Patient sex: M
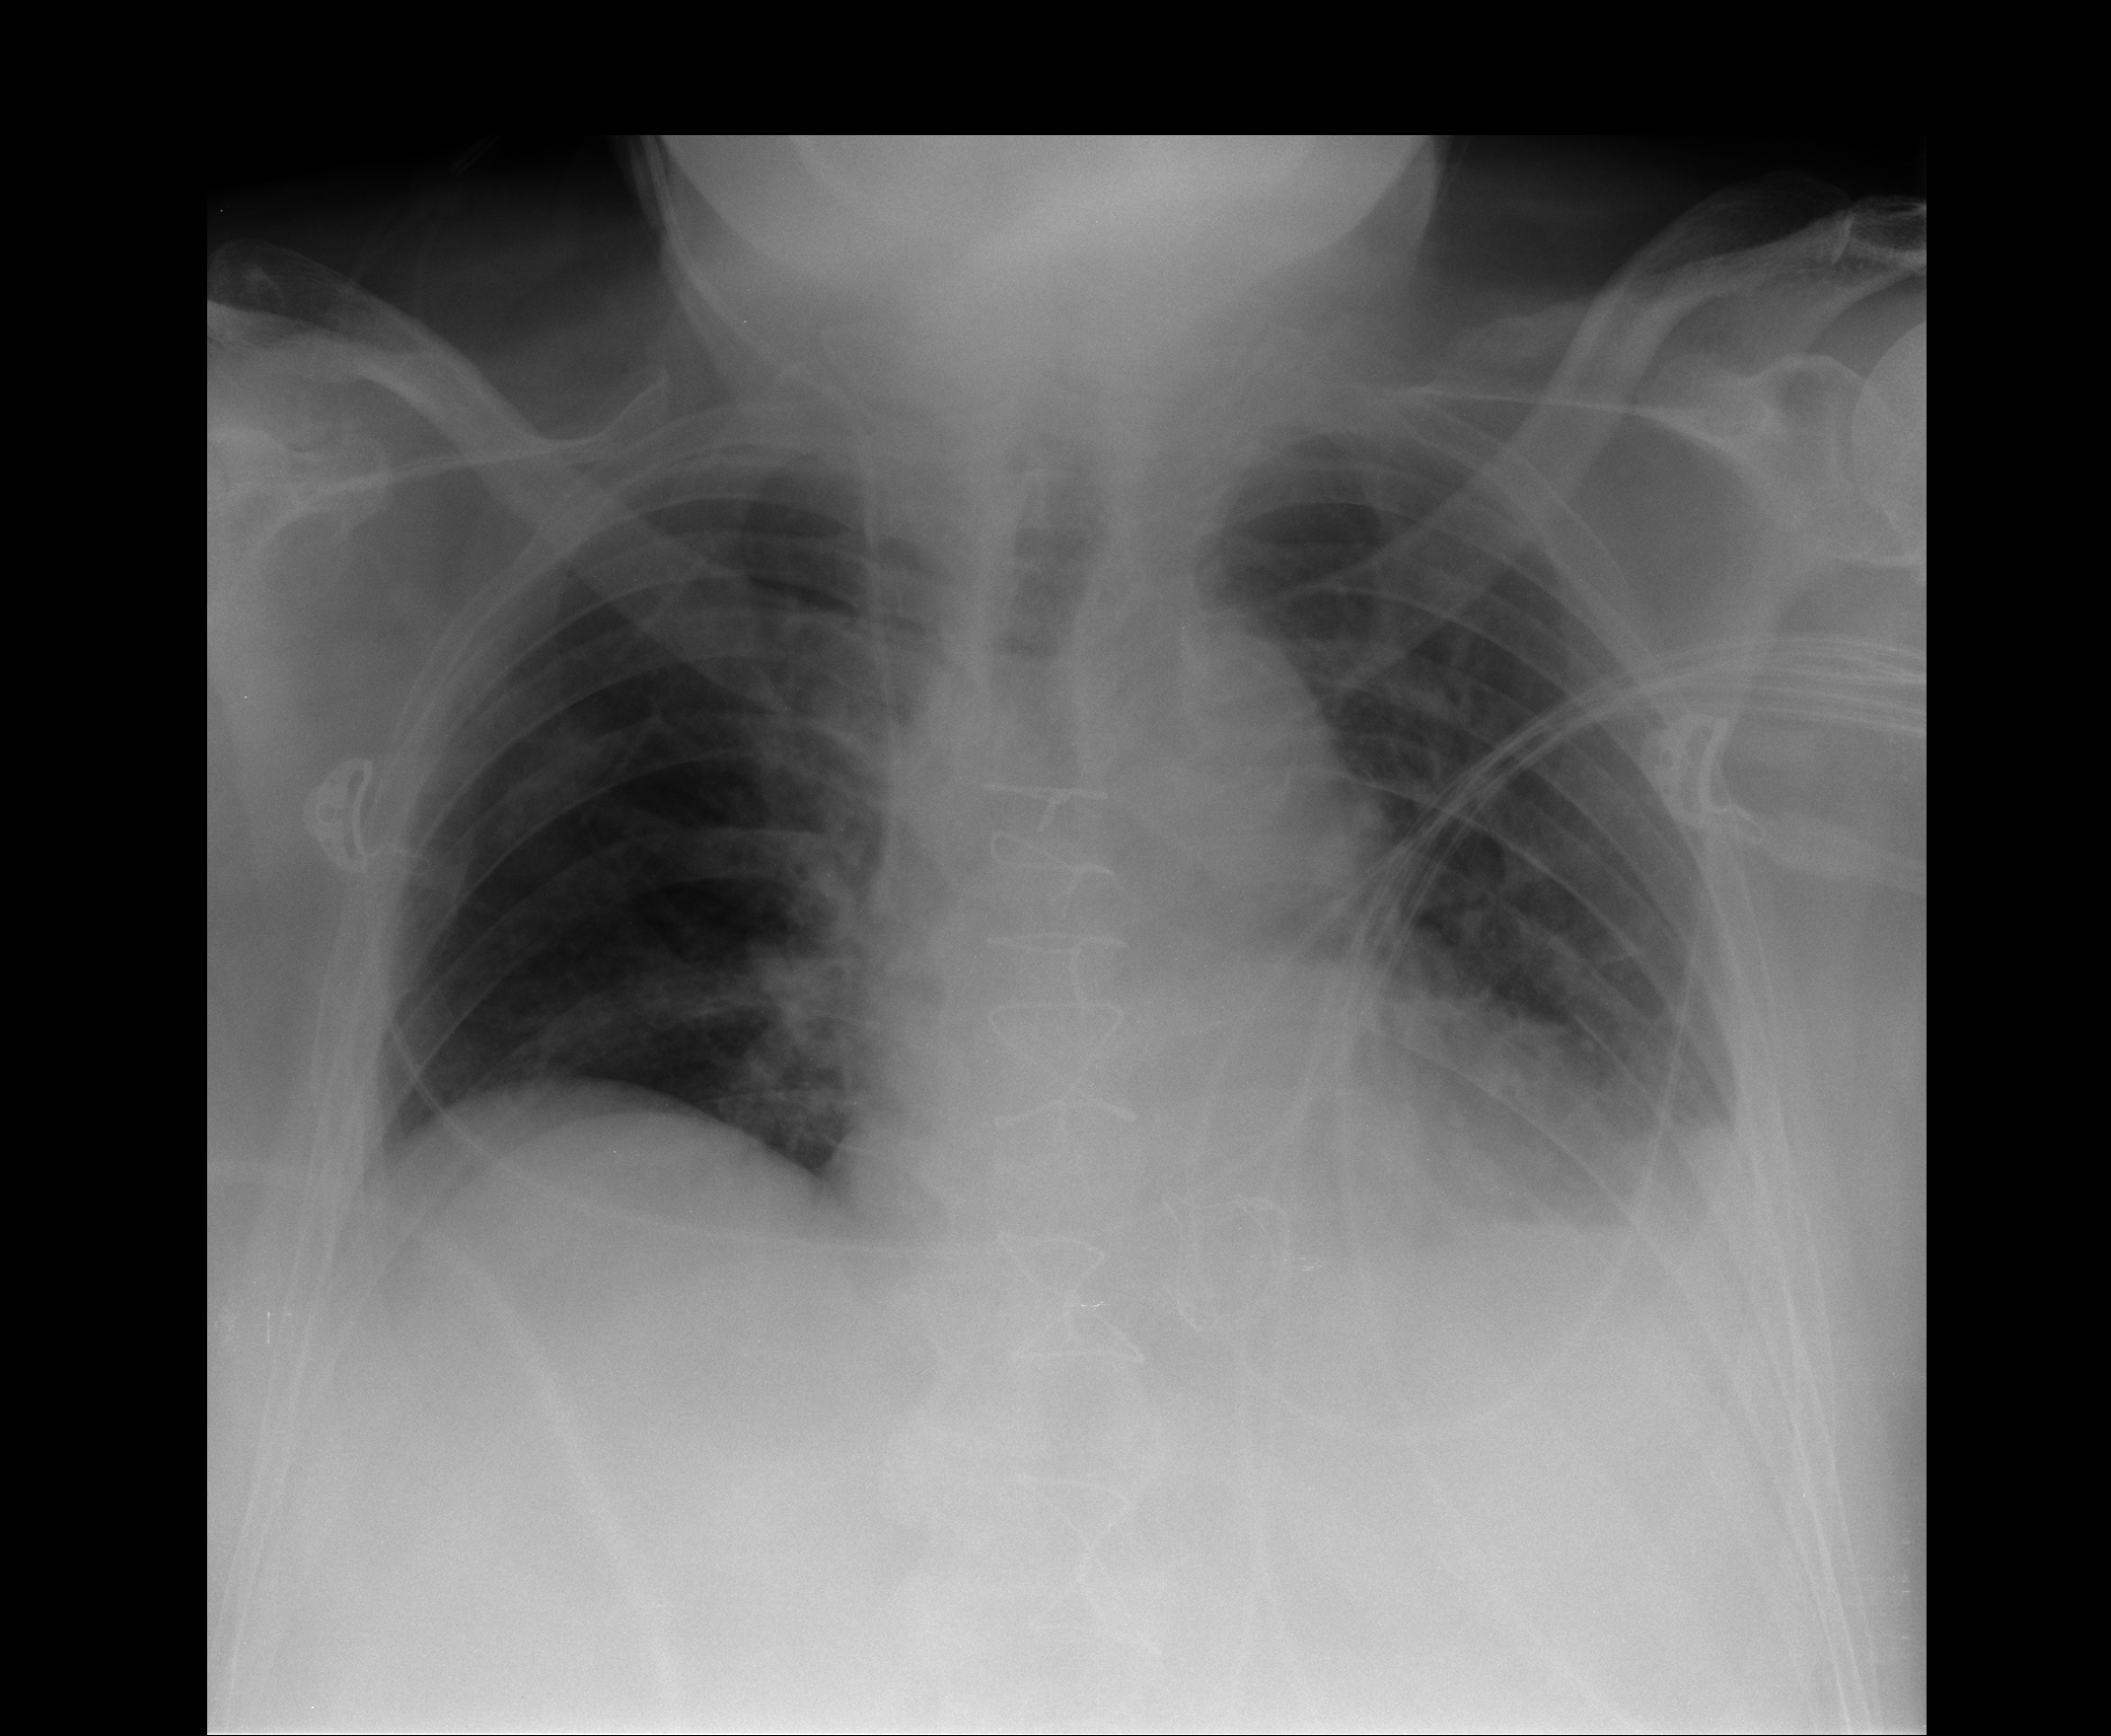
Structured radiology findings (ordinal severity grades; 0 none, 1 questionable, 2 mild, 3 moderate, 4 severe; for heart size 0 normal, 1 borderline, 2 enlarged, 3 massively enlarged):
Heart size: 1
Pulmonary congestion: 1
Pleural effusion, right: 0
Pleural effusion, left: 2
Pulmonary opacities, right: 0
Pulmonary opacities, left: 1
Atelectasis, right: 2
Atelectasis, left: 2